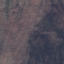
Label: HerbaceousVegetation